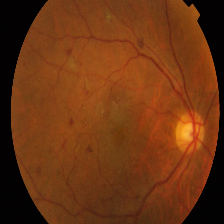
Diabetic retinopathy grade: Proliferative DR